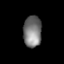
Tissue: lung
Cell type: Epithelial cells
Senescence score: 0.2414
Nuclear area (px): 562
Mean DAPI intensity: 121.101